Question: Failed an interview on an algorithm question about how to search first N minimum/maximum ordered integers from an unsorted integer array size M days ago.
From my perspective, all search problems can be converted to be solved by a binary search tree data structure which has the log2N time complexity or its extension such as B+ tree.
For this problem, I build a binary search tree at first and then do a search N count afterwards.
Therefore, the complexity is should be
- - -
I can't find a better solution, so I post my code here and sincerely hope you guys have a better one.
The code is very casual but works. It is only for point out my idea.
'''
using System;
using System.Collections.Generic;
using System.Linq;
using System.Text;
namespace SearchFirstNFromM
{
class Program
{
static void Main(string[] args)
{
int[] m = new int[10000]; //INPUT M - int array
int n = 10; //INPUT N - int
Console.WriteLine("Integer Array");
Random rd = new Random();
for (int i = 0; i < m.Length; i++)
{
m[i] = rd.Next(0, m.Length);
Console.Write(m[i] + " ");
}
Console.WriteLine();
Console.WriteLine();
Node root = BuildBinarySearchTree(m); //Building binary search tree
Console.WriteLine("First N in ordered tree");
Console.Write("Expected Result : ");
m.OrderBy(t => t).Take(N_Counter).ToList().ForEach(t => Console.Write(t + " "));
Console.WriteLine();
Console.Write("Actual Result : ");
DisplayFirstN(root);
Console.WriteLine();
Console.WriteLine();
N_Counter = n; //Counter Reset
Console.WriteLine("Last N in ordered tree");
Console.Write("Expected Result : ");
m.OrderByDescending(t => t).Take(N_Counter).ToList().ForEach(t => Console.Write(t + " "));
Console.WriteLine();
Console.Write("Actual Result : ");
DisplayLastN(root);
Console.WriteLine();
Console.ReadKey();
}
static int N_Counter = 10;
static void DisplayFirstN(Node root)
{
if (root != null)
{
if (root.Left != null)
DisplayFirstN(root.Left);
if (N_Counter-- > 0)
Console.Write(root.Data + " ");
if (root.Right != null)
DisplayFirstN(root.Right);
}
}
static void DisplayLastN(Node root)
{
if (root != null)
{
if (root.Right != null)
DisplayLastN(root.Right);
if (N_Counter-- > 0)
Console.Write(root.Data + " ");
if (root.Left != null)
DisplayLastN(root.Left);
}
}
static void DisplayTree(Node current)
{
if (current != null)
{
if (current.Left != null)
DisplayTree(current.Left);
Console.Write(current.Data + " ");
if (current.Right != null)
DisplayTree(current.Right);
}
}
static Node BuildBinarySearchTree(int[] m)
{
Node root = new Node(m[0]);
for (int i = 1; i < m.Length; i++)
{
Node current = root;
while (true)
{
if (m[i] >= current.Data)
{
if (current.Right == null)
{
var newNode = new Node(m[i]);
newNode.Parent = current;
current.Right = newNode;
break;
}
current = current.Right;
}
else
{
if (current.Left == null)
{
var newNode = new Node(m[i]);
newNode.Parent = current;
current.Left = newNode;
break;
}
current = current.Left;
}
}
}
return root;
}
class Node
{
public Node(int data)
{
this.Data = data;
}
public Node Parent { get; set; }
public Node Left { get; set; }
public Node Right { get; set; }
public int Data { get; set; }
}
}
}
'''

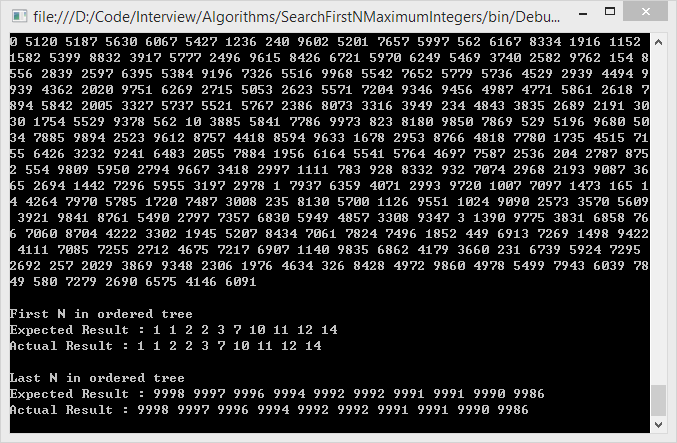
Answer: For those viewers who don't know why they've got here.
There is a useful link with a perfect solution solving problems in this scenario and it is described by a wide range of programming languages.
<URL>
By the way, inspired by that algorithm , I create a new select algorithm.
Welcome for any comments!
'''
public class myQuickSelect
{
public static int[] TakeSmallestNthNumbers(int[] array, int n)
{
int startIndex = 0;
int endIndex = array.Length - 1;
int remainingCount = n;
array = (int[])array.Clone();
Random rd = new Random();
while (startIndex < endIndex)
{
//Randomly pick a number in searching section
int pivotIndex = rd.Next(startIndex, endIndex);
pivotIndex = Partition(array, startIndex, endIndex, pivotIndex);
int foundCount = pivotIndex - startIndex + 1;
if (foundCount == remainingCount)
break;
if (foundCount > remainingCount)
{
endIndex = --pivotIndex;
}
else
{
remainingCount -= foundCount;
startIndex = ++pivotIndex;
}
}
return array.Take(n).ToArray();
}
private static int Partition(int[] array, int startIndex, int endIndex, int pivotIndex)
{
//Console.WriteLine("Pivot Index:" + pivotIndex);
Swap(array, startIndex, pivotIndex);
int pivot = array[startIndex];
while (startIndex < endIndex)
{
while (startIndex < endIndex && array[endIndex] >= pivot) endIndex--;
array[startIndex] = array[endIndex];
while (startIndex < endIndex && array[startIndex] < pivot) startIndex++;
array[endIndex] = array[startIndex];
}
array[startIndex] = pivot;
return startIndex;
}
private static void Swap(int[] array, int index1, int index2)
{
if (index1 == index2)
return;
int t = array[index1];
array[index1] = array[index2];
array[index2] = t;
}
}
'''